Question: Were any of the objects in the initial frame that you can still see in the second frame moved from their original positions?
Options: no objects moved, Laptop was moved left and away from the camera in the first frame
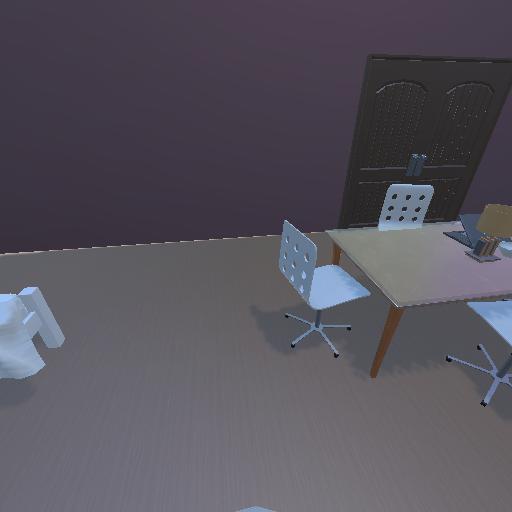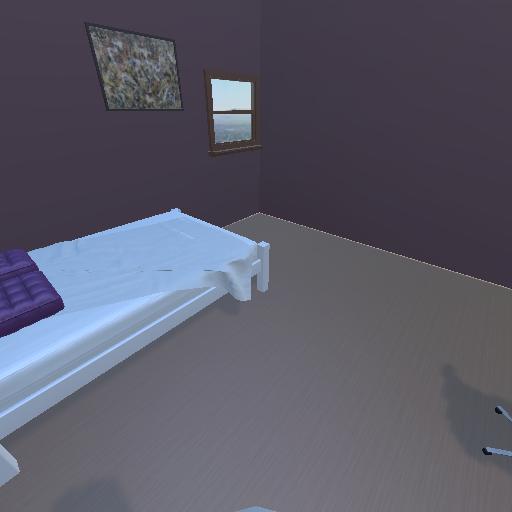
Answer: no objects moved